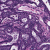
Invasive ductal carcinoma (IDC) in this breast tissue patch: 1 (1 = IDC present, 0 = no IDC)